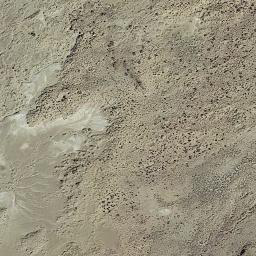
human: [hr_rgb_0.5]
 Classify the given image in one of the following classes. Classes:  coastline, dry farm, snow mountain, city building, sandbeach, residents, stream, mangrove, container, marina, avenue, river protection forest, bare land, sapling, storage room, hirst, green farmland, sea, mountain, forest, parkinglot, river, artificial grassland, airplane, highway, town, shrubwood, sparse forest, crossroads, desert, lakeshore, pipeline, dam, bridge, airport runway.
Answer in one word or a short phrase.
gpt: bare land